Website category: university
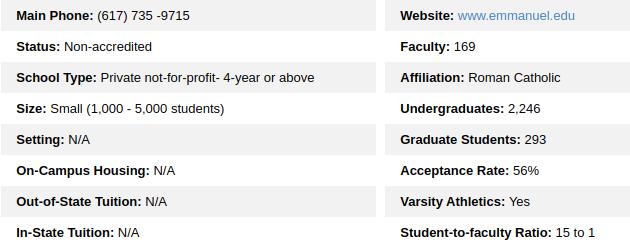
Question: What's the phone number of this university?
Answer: (617) 735 -9715

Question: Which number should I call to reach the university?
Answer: (617) 735 -9715

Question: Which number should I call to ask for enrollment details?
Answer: (617) 735 -9715

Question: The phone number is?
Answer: (617) 735 -9715

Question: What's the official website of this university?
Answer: www.emmanuel.edu

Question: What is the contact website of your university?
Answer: www.emmanuel.edu

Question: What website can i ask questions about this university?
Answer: www.emmanuel.edu

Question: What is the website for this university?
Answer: www.emmanuel.edu

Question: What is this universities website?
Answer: www.emmanuel.edu

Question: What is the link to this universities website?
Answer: www.emmanuel.edu

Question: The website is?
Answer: www.emmanuel.edu

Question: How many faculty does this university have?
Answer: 169

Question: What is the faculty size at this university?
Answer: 169

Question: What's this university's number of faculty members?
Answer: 169

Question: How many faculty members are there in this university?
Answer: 169

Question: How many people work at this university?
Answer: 169

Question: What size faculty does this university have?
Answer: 169

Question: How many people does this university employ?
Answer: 169

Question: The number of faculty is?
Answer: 169

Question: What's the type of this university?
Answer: Private not-for-profit- 4-year or above

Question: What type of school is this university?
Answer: Private not-for-profit- 4-year or above

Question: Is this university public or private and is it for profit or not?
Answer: Private not-for-profit- 4-year or above

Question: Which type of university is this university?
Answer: Private not-for-profit- 4-year or above

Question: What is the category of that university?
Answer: Private not-for-profit- 4-year or above

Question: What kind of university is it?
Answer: Private not-for-profit- 4-year or above

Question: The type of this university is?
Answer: Private not-for-profit- 4-year or above

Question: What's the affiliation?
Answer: Roman Catholic

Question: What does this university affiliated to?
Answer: Roman Catholic

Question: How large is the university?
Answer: Small (1,000 - 5,000 students)

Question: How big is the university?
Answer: Small (1,000 - 5,000 students)

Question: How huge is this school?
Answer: Small (1,000 - 5,000 students)

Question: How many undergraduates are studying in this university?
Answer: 2,246

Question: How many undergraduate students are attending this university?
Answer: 2,246

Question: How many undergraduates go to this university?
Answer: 2,246

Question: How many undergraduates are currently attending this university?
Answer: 2,246

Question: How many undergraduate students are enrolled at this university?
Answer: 2,246

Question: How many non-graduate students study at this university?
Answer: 2,246

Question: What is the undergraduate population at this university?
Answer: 2,246

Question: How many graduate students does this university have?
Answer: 293

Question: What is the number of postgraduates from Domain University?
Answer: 293

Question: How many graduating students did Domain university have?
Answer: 293

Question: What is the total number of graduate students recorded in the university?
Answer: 293

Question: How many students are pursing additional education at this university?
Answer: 293

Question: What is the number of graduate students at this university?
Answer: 293

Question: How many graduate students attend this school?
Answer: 293

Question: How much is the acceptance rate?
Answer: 56%

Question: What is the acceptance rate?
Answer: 56%

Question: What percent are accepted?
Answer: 56%

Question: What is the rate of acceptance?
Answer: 56%

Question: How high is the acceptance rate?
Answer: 56%

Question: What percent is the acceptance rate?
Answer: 56%

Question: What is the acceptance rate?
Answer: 56%

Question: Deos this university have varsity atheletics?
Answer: Yes

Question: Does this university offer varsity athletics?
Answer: Yes

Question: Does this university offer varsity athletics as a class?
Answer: Yes

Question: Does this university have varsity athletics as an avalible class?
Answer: Yes

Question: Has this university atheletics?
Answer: Yes

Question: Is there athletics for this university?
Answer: Yes

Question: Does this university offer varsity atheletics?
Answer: Yes

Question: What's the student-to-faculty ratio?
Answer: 15 to 1

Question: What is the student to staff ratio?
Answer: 15 to 1

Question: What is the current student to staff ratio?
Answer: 15 to 1

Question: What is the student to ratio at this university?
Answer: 15 to 1

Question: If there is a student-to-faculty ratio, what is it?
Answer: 15 to 1